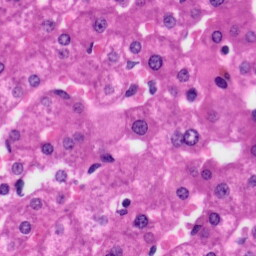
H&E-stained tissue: Liver